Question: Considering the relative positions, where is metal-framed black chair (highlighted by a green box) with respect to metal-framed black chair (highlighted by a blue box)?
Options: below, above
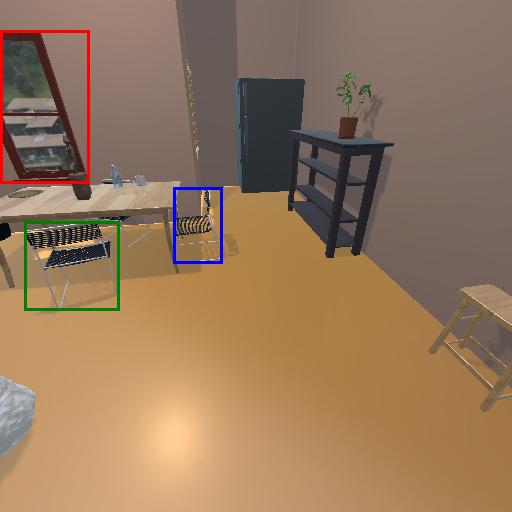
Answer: below